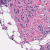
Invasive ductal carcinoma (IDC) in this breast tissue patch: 1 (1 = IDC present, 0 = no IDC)